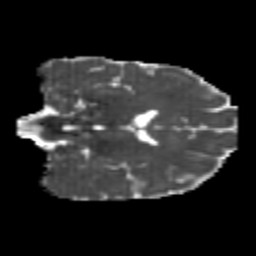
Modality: MD
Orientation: coronal
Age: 22
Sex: female
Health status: healthy
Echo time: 0.074 s